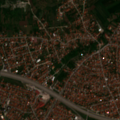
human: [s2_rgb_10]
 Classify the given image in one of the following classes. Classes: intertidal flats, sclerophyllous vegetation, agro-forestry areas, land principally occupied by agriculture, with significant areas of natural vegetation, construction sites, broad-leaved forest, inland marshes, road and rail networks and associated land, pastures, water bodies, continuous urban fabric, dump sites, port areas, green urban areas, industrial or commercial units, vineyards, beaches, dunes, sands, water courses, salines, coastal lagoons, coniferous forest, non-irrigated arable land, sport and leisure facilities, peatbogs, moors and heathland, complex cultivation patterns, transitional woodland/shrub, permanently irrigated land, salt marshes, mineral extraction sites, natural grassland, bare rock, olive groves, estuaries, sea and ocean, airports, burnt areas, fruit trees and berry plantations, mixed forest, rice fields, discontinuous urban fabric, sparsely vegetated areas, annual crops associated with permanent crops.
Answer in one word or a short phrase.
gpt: discontinuous urban fabric, road and rail networks and associated land, pastures, land principally occupied by agriculture, with significant areas of natural vegetation